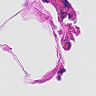
Metastatic tissue present: no